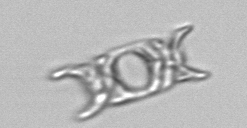
Label: Eucampia